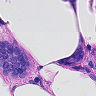
Metastatic tissue present: yes